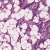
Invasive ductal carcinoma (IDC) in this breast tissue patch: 1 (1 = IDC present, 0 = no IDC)